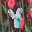
Label: 4